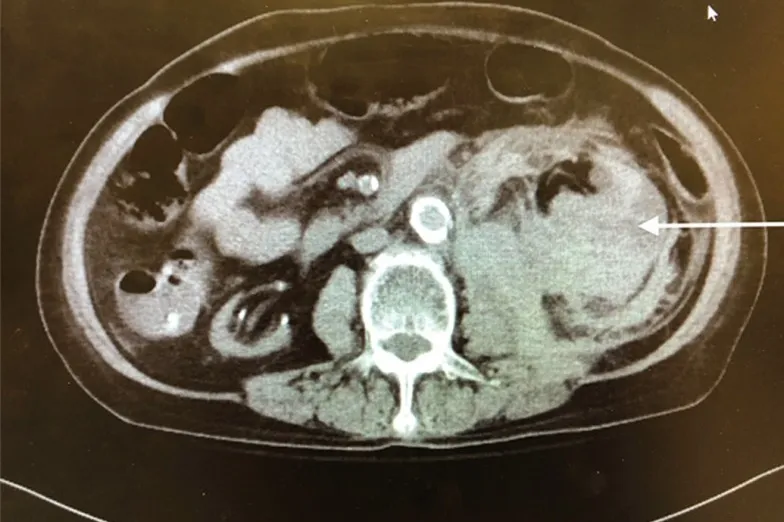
Axial CT image of left retroperitoneal hemorrhage. The arrow refers to the large retroperitoneal hematoma.
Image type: radiology (ct)